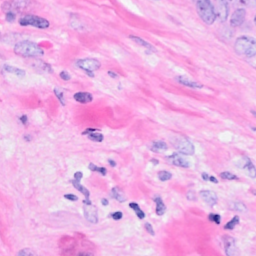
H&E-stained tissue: Breast